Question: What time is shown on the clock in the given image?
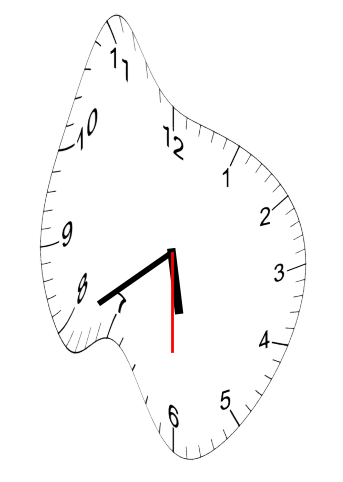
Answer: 05:39:30